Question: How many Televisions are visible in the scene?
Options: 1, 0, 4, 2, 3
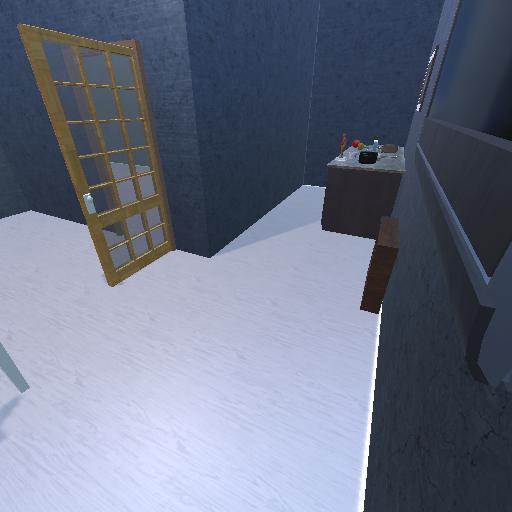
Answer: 1